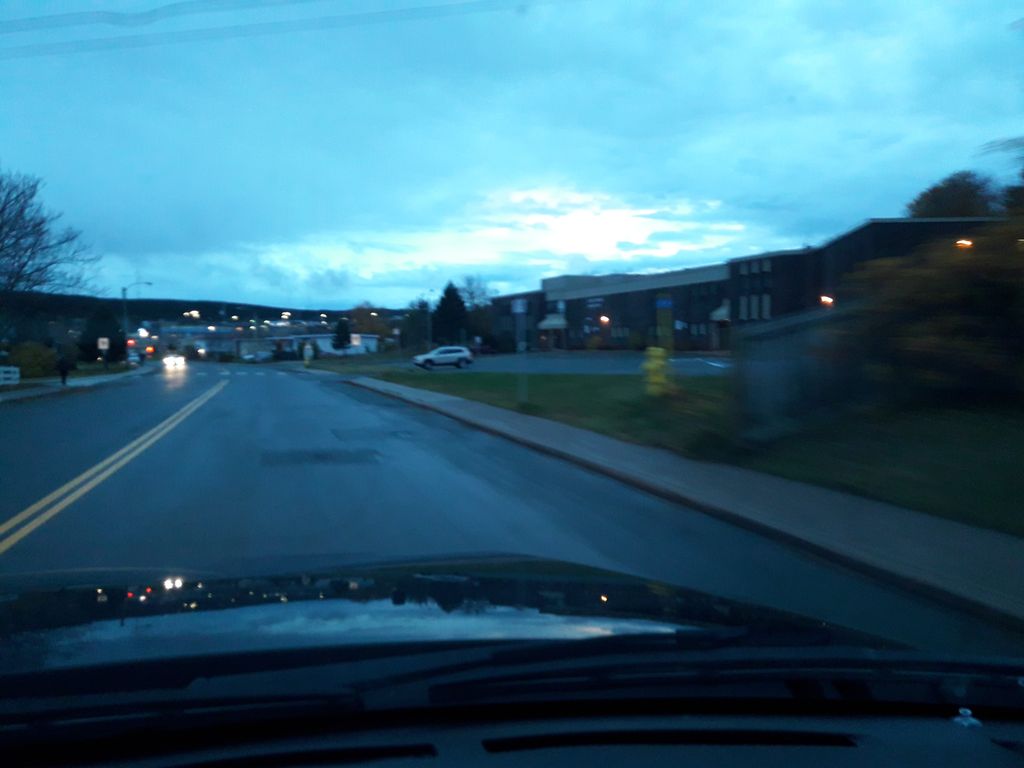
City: st_johns